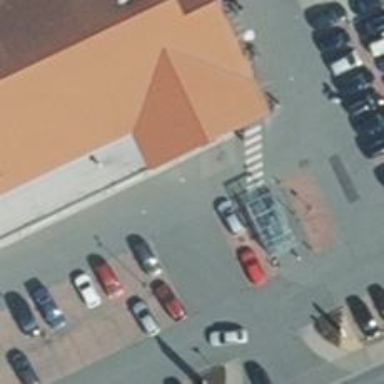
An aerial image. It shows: Parking aisle designated as service road.